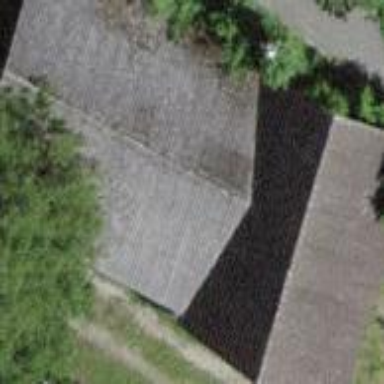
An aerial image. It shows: Rural barn.